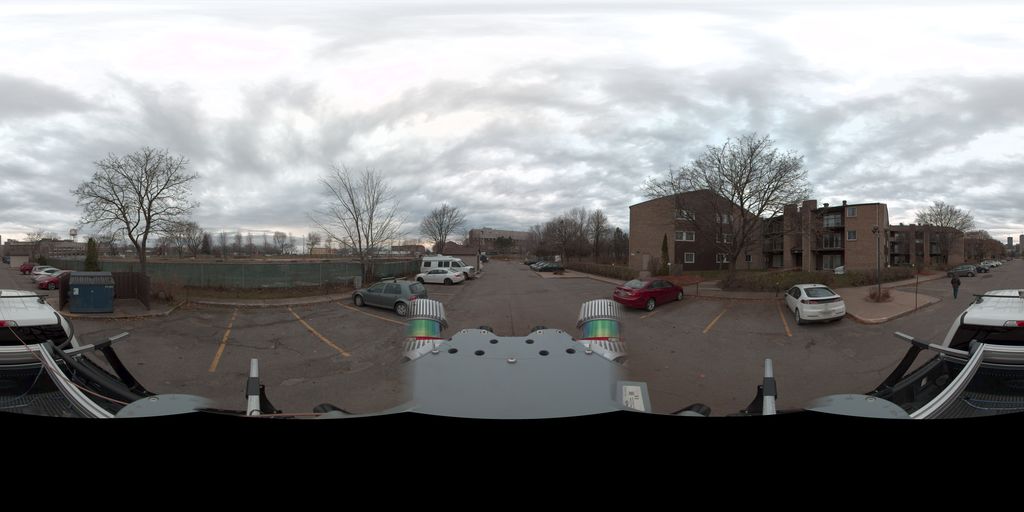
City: quebec_city